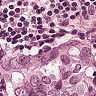
Metastatic tissue present: yes